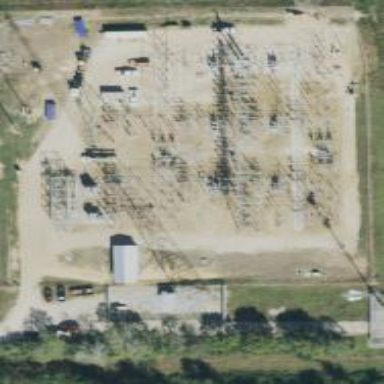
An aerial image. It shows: Switch used for power control.